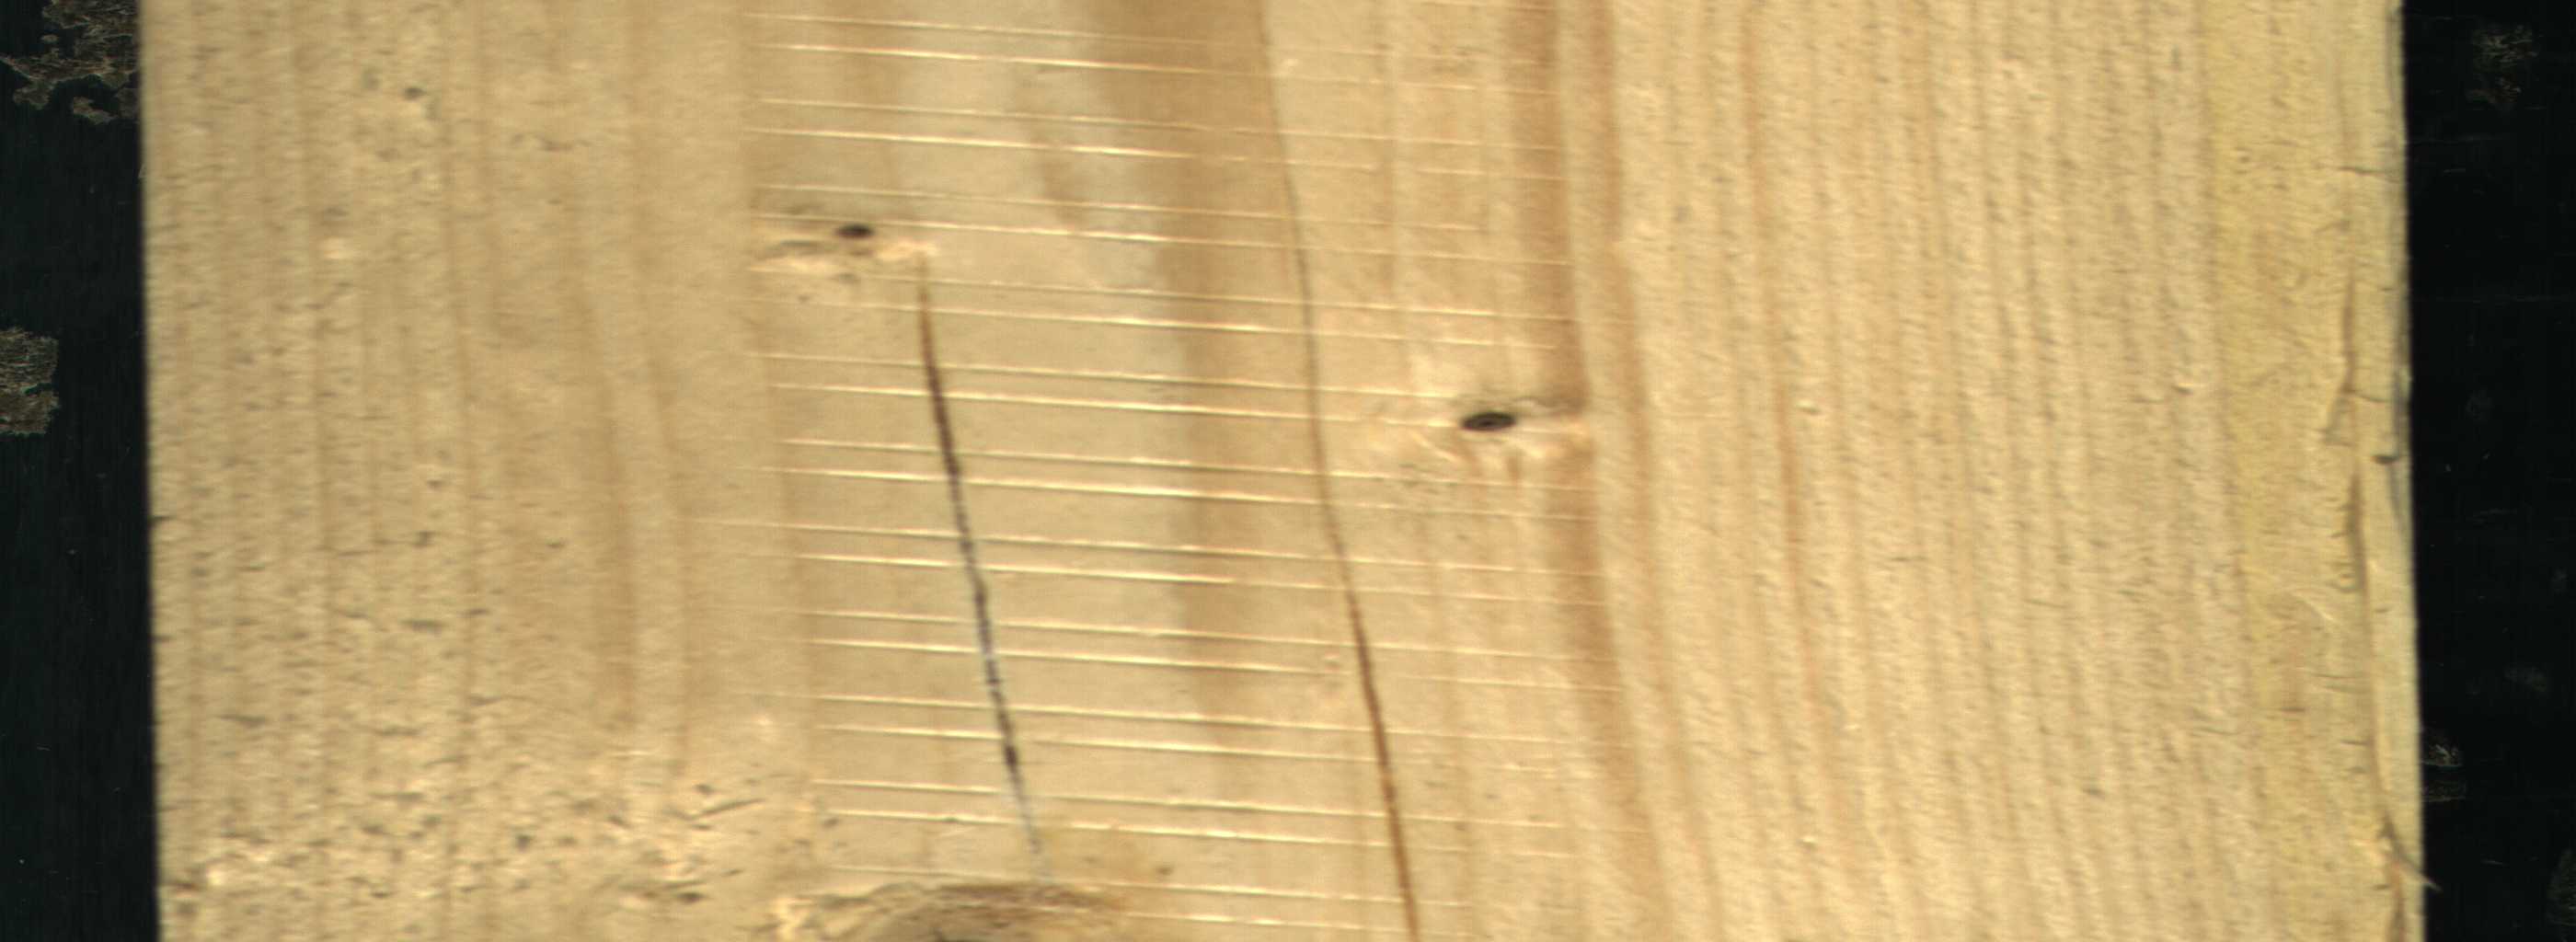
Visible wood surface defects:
resin
resin
resin
Crack
Crack
Live_Knot
Live_Knot
Live_Knot